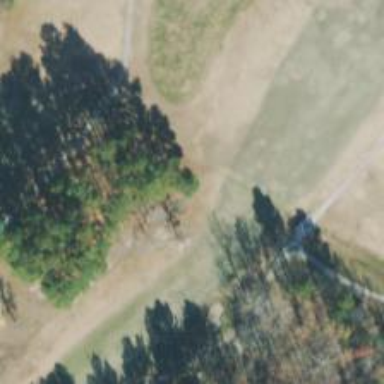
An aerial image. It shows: View of golf hole.